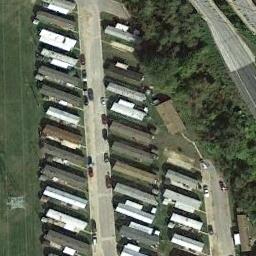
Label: mobile_home_park